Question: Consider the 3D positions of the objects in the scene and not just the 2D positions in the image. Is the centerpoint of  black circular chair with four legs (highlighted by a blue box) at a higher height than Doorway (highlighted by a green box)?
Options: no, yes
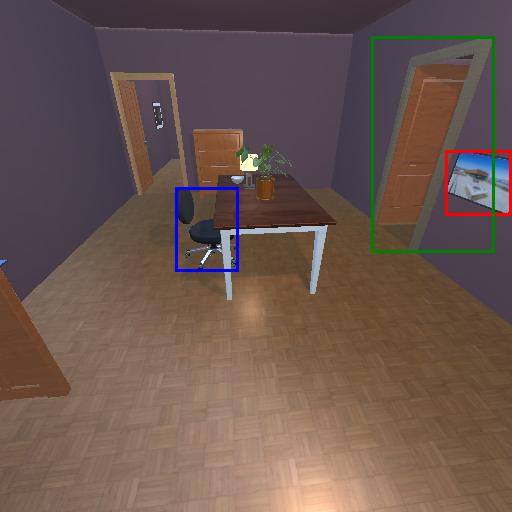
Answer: no